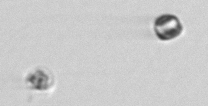
Label: Thalassiosira_sp_aff_mala